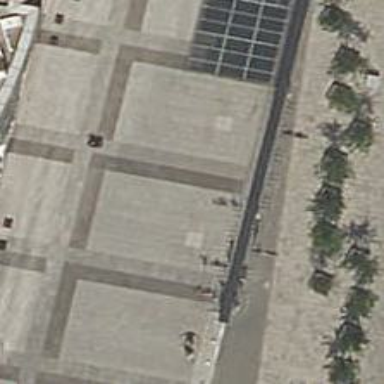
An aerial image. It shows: Bicycle parking area with wall loops.